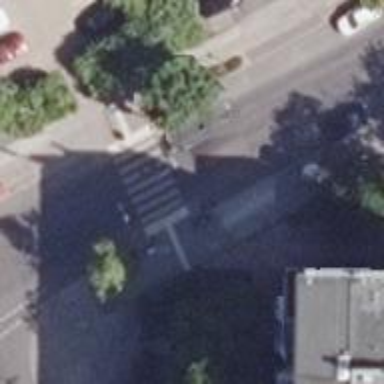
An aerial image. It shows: Marked zebra crossing on the road.